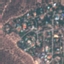
Label: Residential